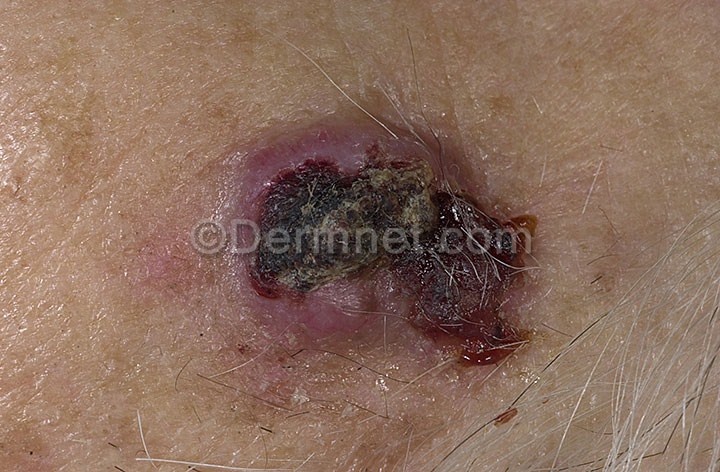
Disease: Actinic Keratosis Basal Cell Carcinoma and other Malignant Lesions